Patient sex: F
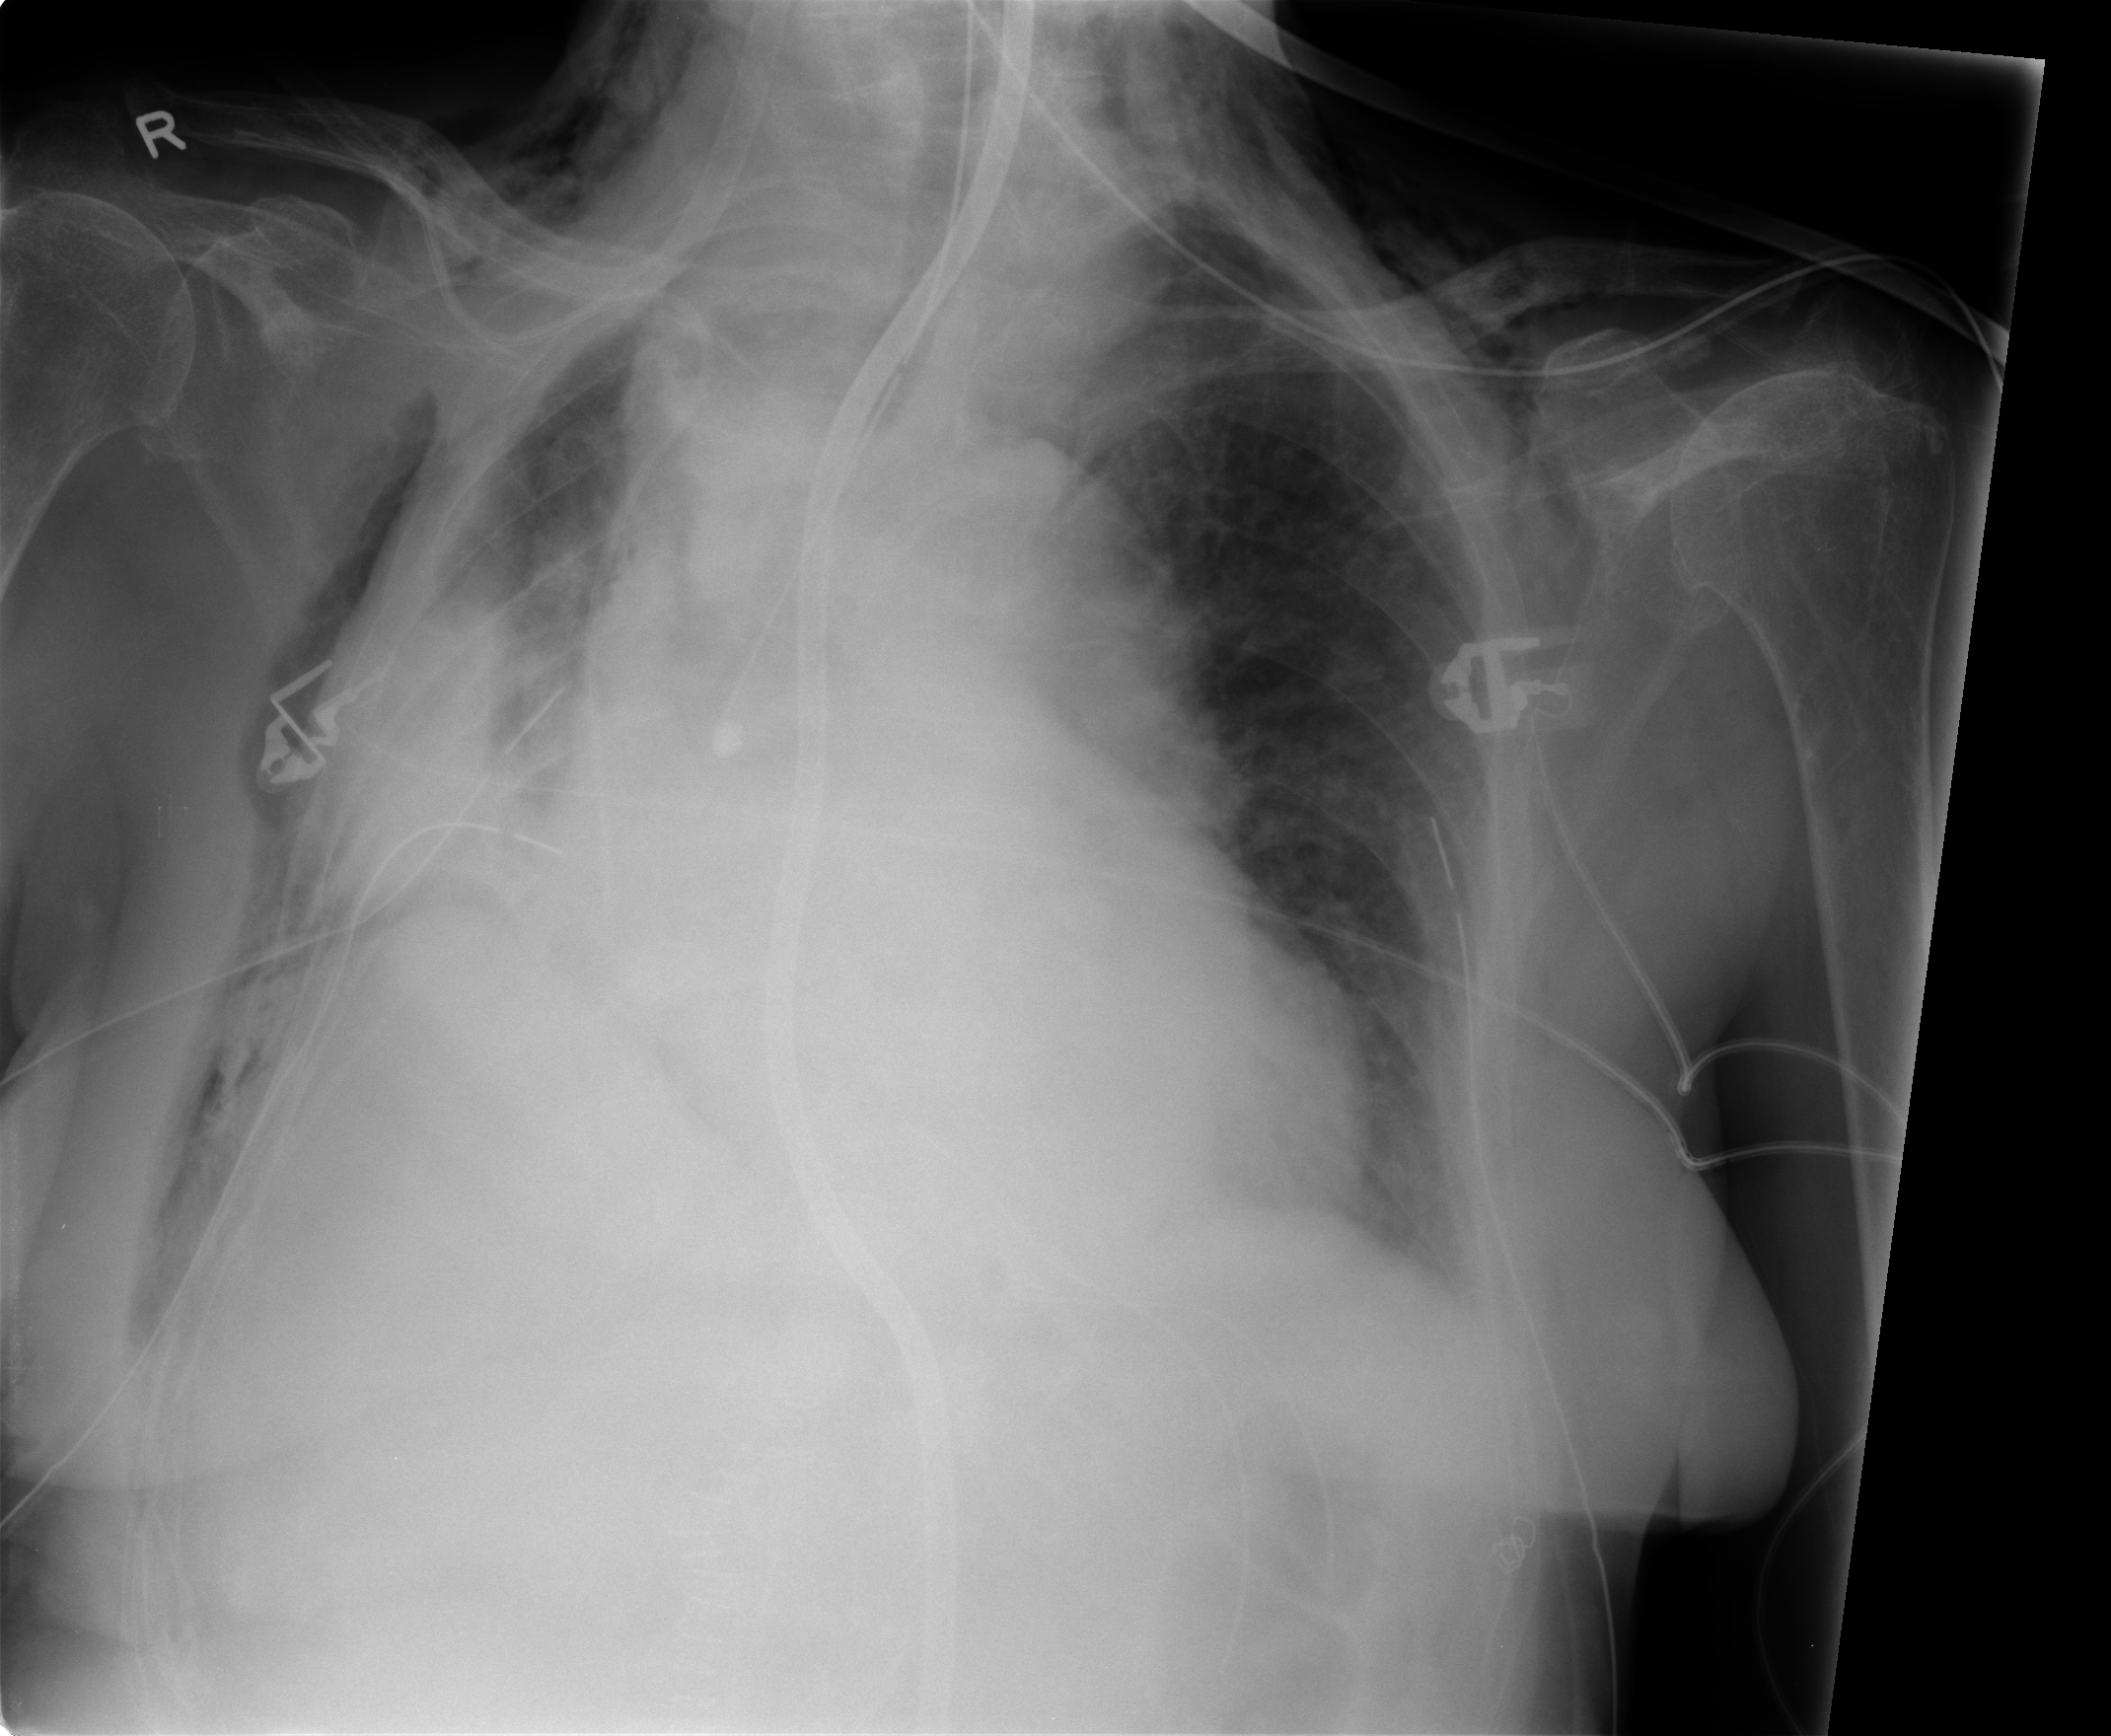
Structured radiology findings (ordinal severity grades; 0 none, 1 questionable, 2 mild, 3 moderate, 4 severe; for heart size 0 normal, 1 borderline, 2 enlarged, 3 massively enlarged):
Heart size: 2
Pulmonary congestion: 1
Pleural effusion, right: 1
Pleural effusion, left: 0
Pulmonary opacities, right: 2
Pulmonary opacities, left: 2
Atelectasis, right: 2
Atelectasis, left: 2